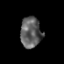
Tissue: prostate
Cell type: Myeloid cells
Senescence score: 0.2577
Nuclear area (px): 632
Mean DAPI intensity: 94.353